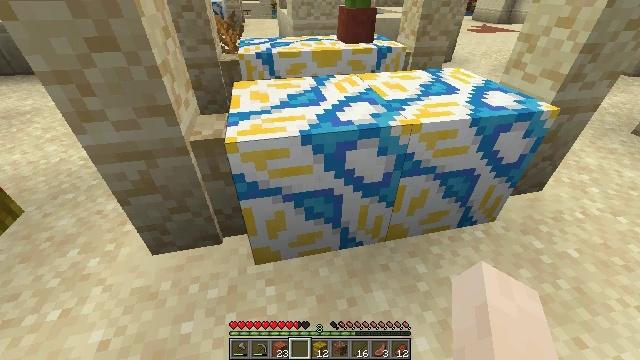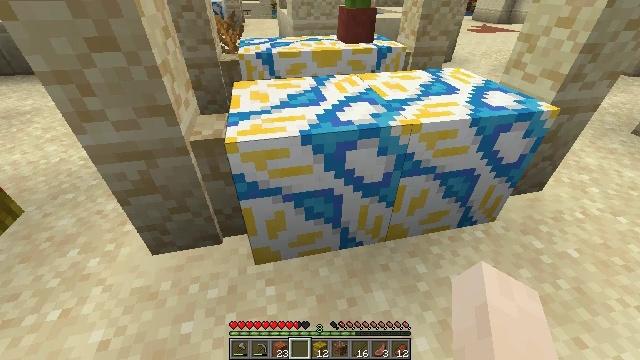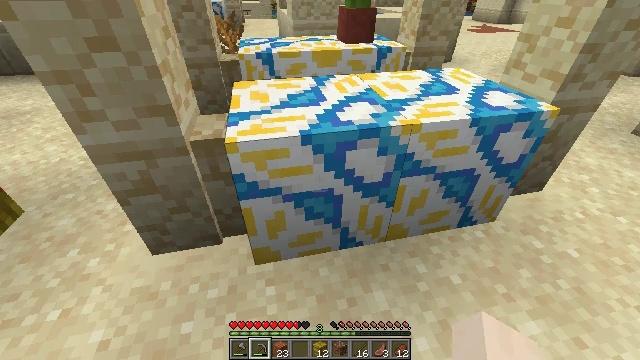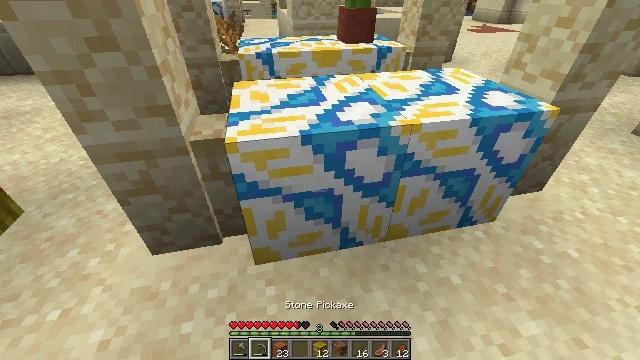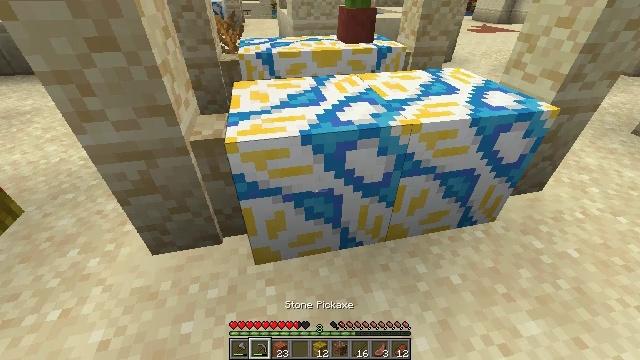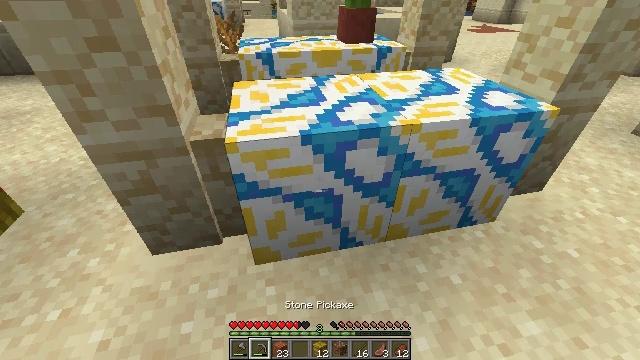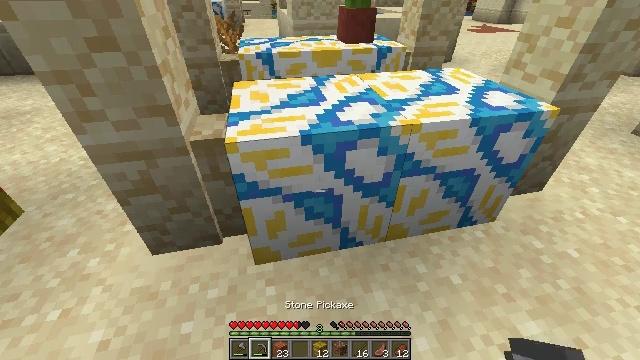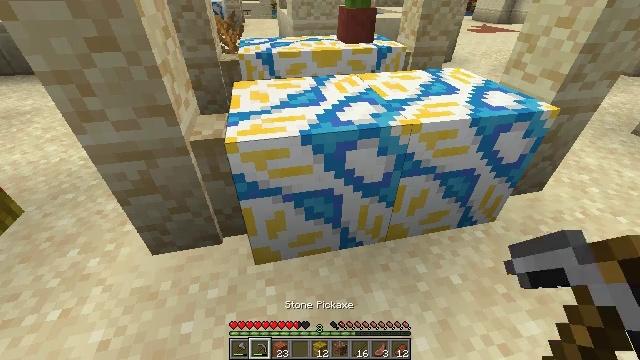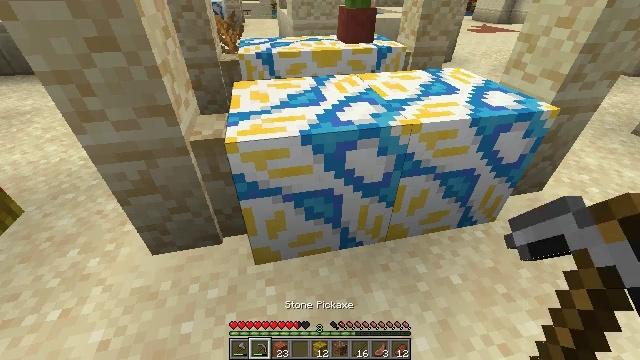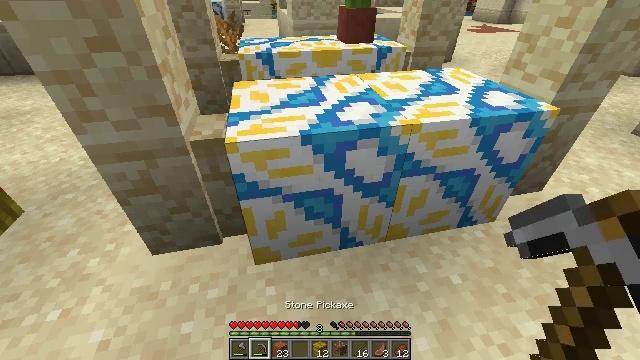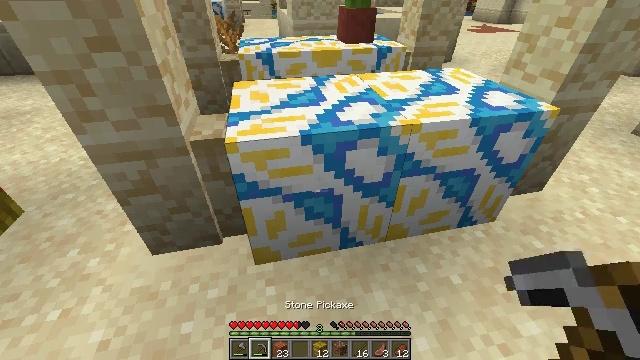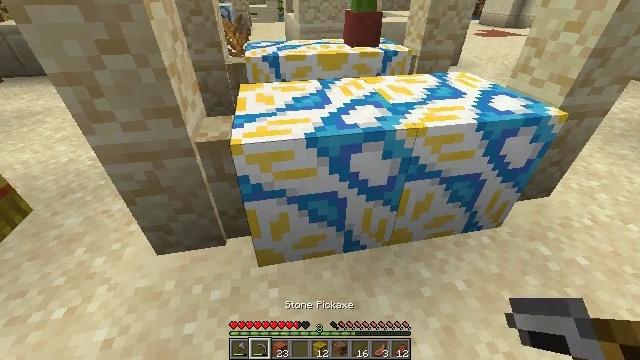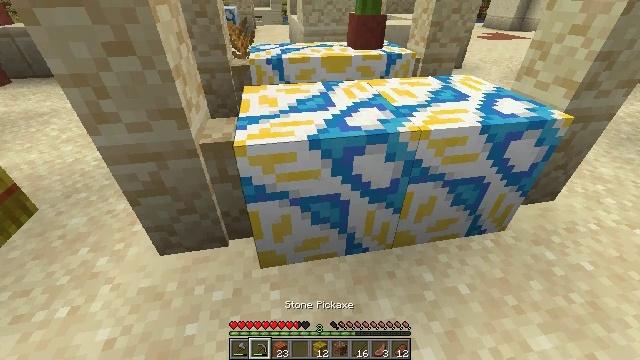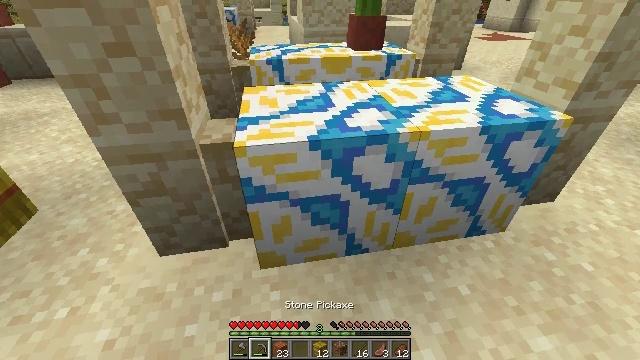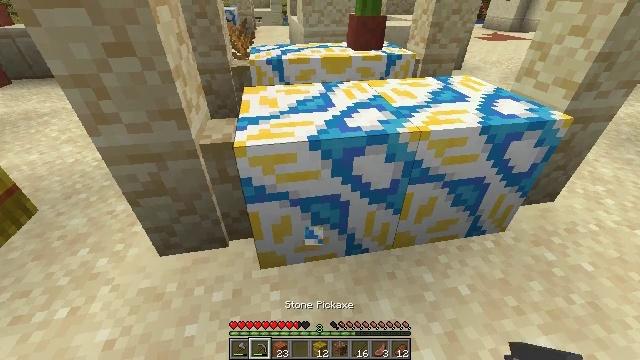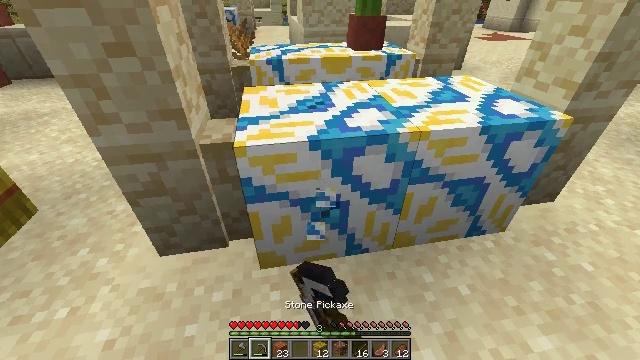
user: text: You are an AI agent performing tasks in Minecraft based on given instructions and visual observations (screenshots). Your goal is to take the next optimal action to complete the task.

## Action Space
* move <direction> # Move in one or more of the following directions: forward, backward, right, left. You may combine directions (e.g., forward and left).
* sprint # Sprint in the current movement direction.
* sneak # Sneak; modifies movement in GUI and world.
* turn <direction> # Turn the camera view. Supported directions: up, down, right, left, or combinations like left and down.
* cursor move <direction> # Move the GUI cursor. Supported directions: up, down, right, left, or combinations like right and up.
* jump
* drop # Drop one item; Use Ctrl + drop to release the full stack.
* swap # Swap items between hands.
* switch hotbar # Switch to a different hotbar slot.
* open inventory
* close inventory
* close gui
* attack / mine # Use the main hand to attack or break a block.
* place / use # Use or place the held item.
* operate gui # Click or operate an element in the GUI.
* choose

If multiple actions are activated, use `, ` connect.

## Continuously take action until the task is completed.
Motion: motion action
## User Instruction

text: Mine the white glazed terracotta block.
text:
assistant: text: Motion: no_op
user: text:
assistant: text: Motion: switch to hotbar 2
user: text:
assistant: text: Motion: switch to hotbar 2
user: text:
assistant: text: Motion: switch to hotbar 2
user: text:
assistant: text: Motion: no_op
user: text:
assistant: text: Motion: no_op
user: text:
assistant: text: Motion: no_op
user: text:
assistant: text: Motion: no_op
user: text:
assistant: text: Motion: no_op
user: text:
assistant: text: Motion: no_op
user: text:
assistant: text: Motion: turn left
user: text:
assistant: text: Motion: no_op
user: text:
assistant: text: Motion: no_op
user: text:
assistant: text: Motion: attack / mine
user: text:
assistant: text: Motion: attack / mine and use / place
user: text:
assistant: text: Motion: attack / mine and use / place
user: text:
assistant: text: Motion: attack / mine and use / place
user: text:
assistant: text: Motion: use / place
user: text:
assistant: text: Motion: no_op
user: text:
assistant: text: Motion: no_op
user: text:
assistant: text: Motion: no_op
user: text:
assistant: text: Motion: no_op
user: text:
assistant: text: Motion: no_op
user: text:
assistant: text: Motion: no_op
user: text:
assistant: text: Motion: no_op
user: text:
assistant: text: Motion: no_op
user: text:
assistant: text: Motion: use / place
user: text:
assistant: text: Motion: attack / mine and use / place
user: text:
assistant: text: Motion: attack / mine and use / place
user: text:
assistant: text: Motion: attack / mine and use / place